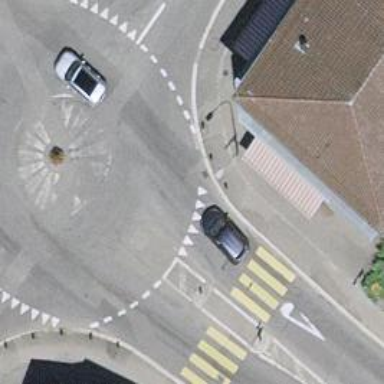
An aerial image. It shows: Secondary road leading to roundabout.